【题型】解答题　【知识点】解析几何　【难度】easy
已知双曲线 $C : \frac{x^2}{3} - y^2 = 1$ 的右焦点为 $F$．

(1) 求双曲线的渐近线方程；

(2) 已知 $P\left(\frac{14}{3}, 0\right)$，点 $Q$ 在双曲线 $C$ 上且 $PQ$ 不与坐标轴垂直，若 $\triangle PQF$ 为直角三角形，求 $\triangle PQF$ 的面积．
【解答】
【答案】(1) $y = \pm \frac{\sqrt{3}}{3}x$

(2) $\frac{4\sqrt{3}}{9}$ 或 $\frac{2\sqrt{39}}{9}$

【解析】(1) 双曲线的渐近线方程为 $y = \pm \frac{\sqrt{3}}{3}x$．

(2) $\textcircled{1}$ 当 $\angle PFQ = \frac{\pi}{2}$ 时，横坐标 $x = 2$ 代入双曲线方程可得 $Q\left(2, \pm \frac{\sqrt{3}}{3}\right)$，

则 $S_{\triangle PQF} = \frac{1}{2} \times \left(\frac{14}{3} - 2\right) \times \frac{\sqrt{3}}{3} = \frac{4\sqrt{3}}{9}$；

$\textcircled{2}$ 当 $\angle FQP = \frac{\pi}{2}$ 时，设 $Q(x_0, y_0)$，$\therefore \vec{FQ} = (x_0 - 2, y_0), \vec{PQ} = \left(x_0 - \frac{14}{3}, y_0\right)$，

则 $\begin{cases} \vec{FQ} \cdot \vec{PQ} = (x_0 - 2)\left(x_0 - \frac{14}{3}\right) + y_0^2 = 0 \\ \frac{x_0^2}{3} - y_0^2 = 1 \end{cases}$，

解得 $x_0 = \frac{5}{2}, y_0 = \pm \frac{\sqrt{39}}{6}$，则 $S_{\triangle PQF} = \frac{1}{2} \times \left(\frac{14}{3} - 2\right) \times \frac{\sqrt{39}}{6} = \frac{2\sqrt{39}}{9}$．

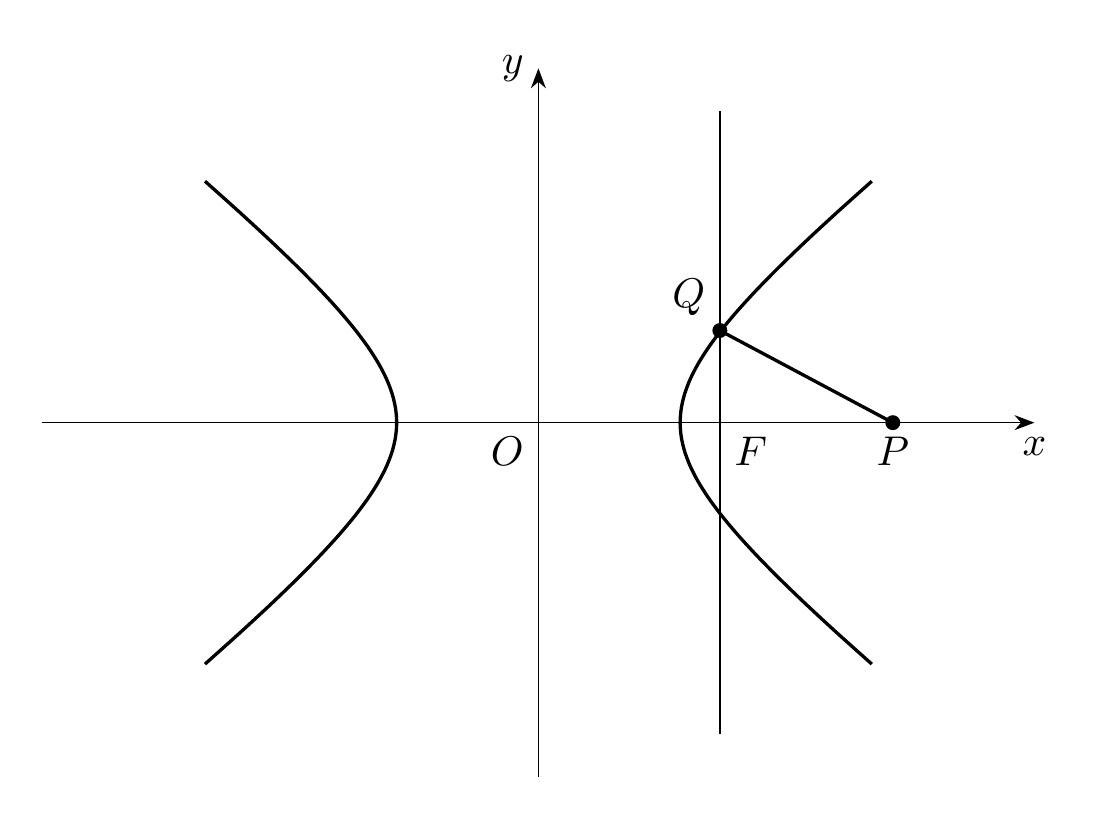
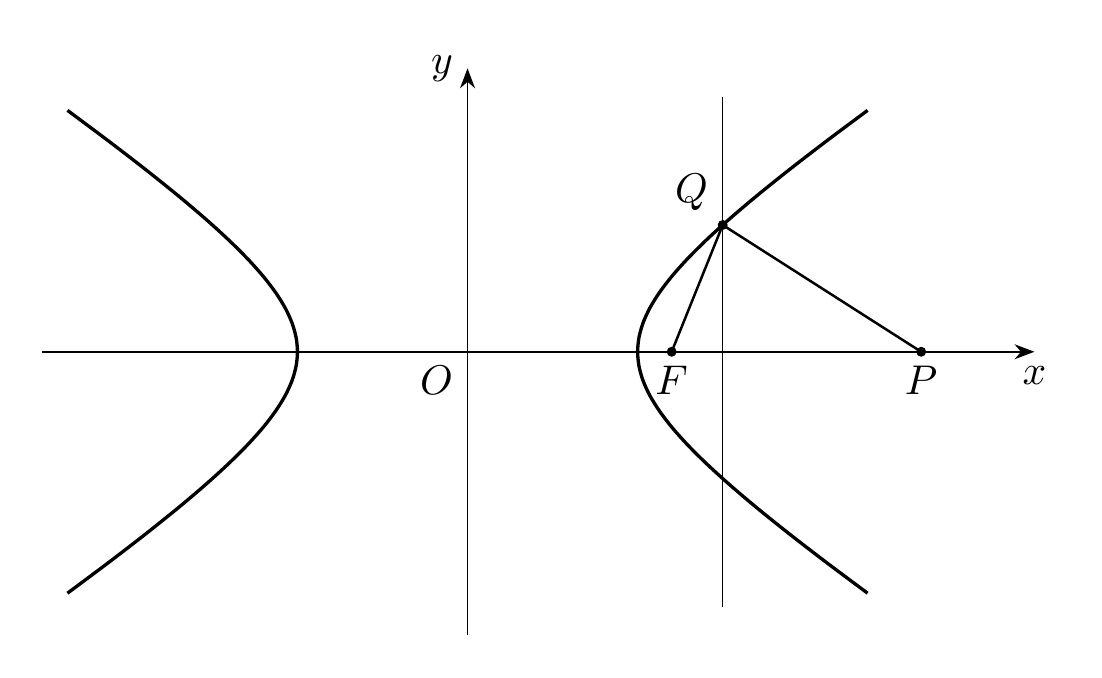